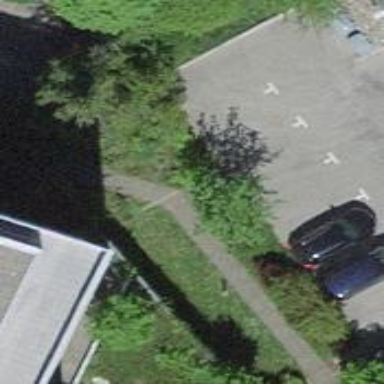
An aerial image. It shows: Footway surfaced with paving stones.